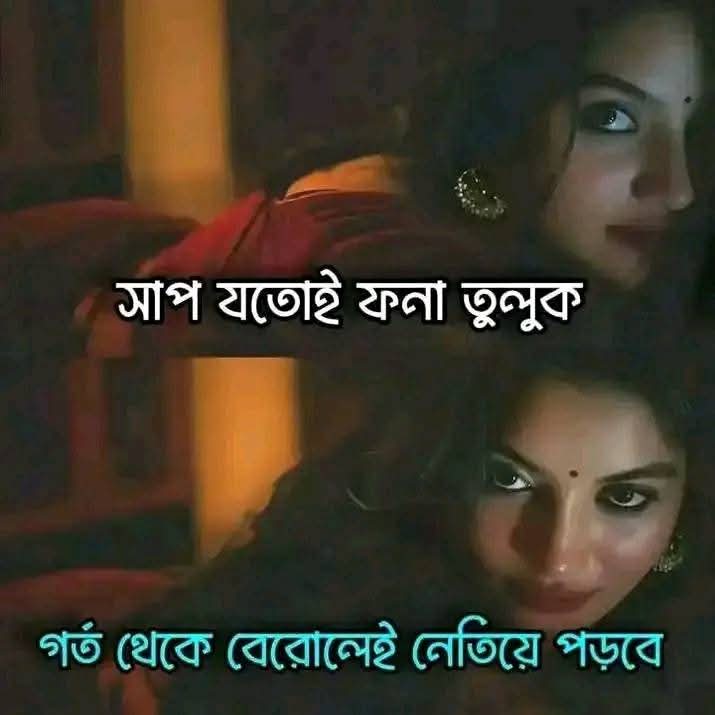
Text: সাপ যতোই ফনা তুলুক
গর্ত থেকে বেরোলেই নেতিয়ে পড়বে
Label: Non Hate